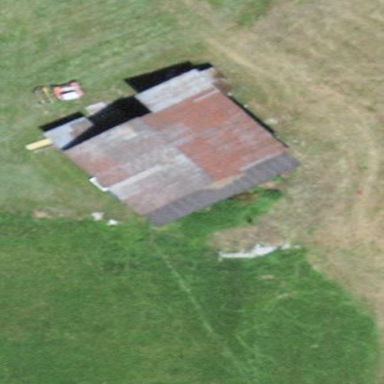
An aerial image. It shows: Rural barn.